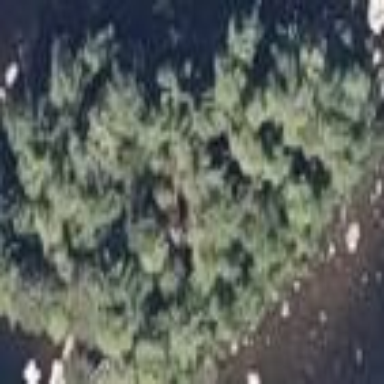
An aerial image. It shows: Island containing mixed woodland. The trees have variety of leaf types and leaf cycles.